Field crop: maize
Growth stage: 2
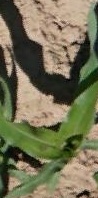
Species: maize